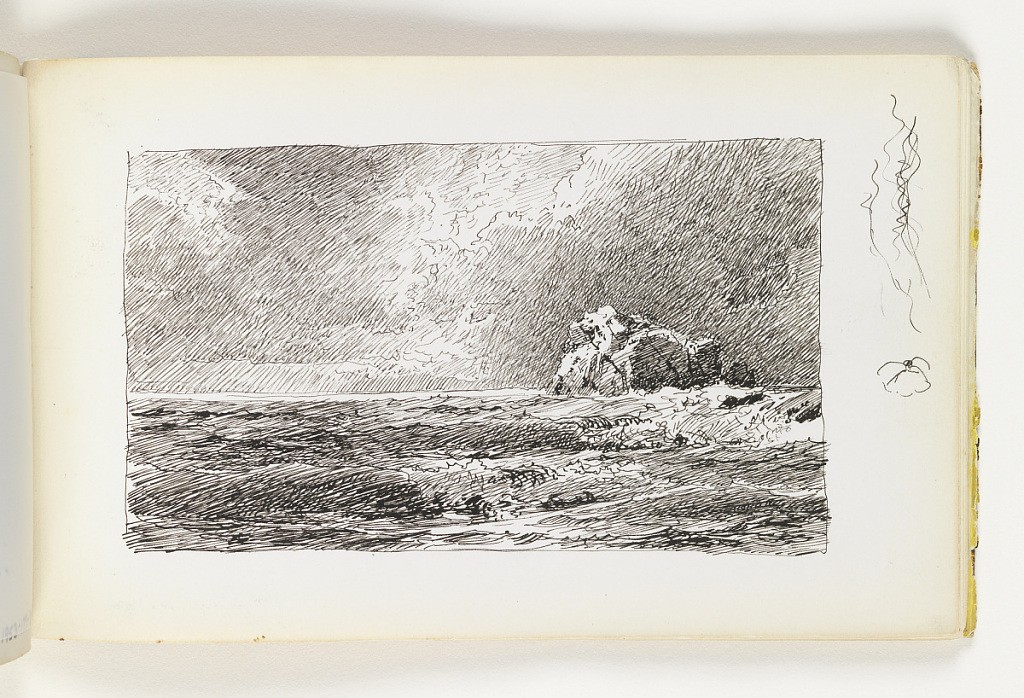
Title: Seascape with Dramatic Clouds and Large Rock
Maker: William Trost Richards, American, 1833–1905
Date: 1890–1900
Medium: Pen and black ink on off-white wove paper
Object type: Sketchbook folio
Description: Looking out towards choppy ocean, a large, stand-alone rock (or island?) sits at right. Sky is full of large, dark clouds. Miscellaneous pen in margin to right of image.